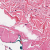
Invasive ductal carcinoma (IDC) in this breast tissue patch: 0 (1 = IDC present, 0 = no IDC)